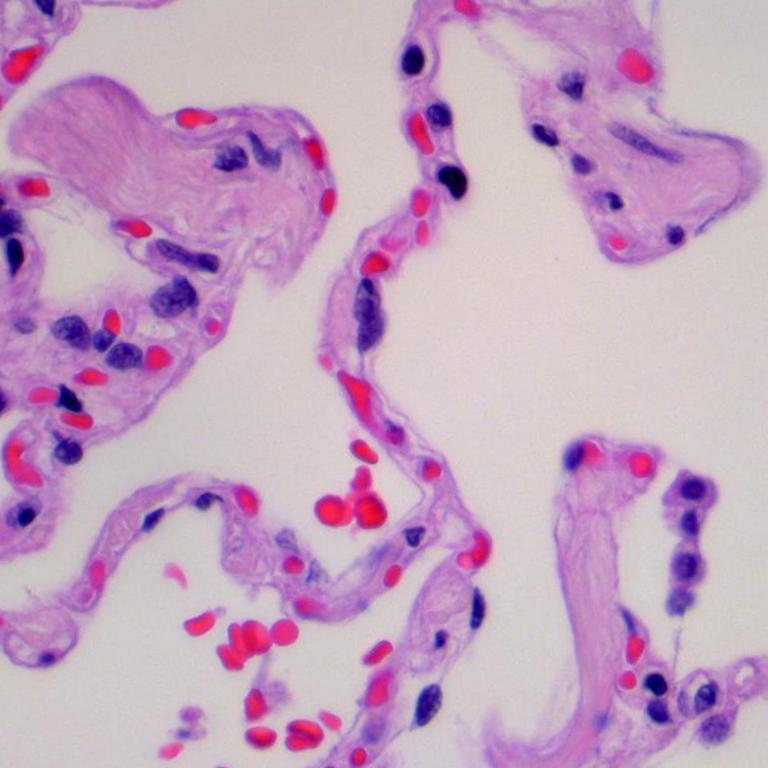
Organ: lung
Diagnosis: benign